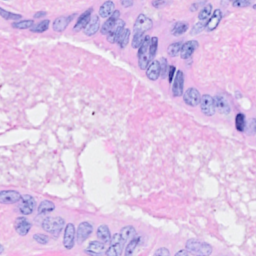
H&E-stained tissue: Breast